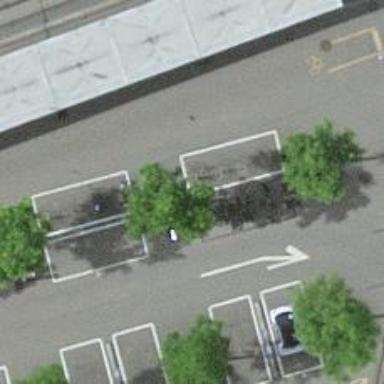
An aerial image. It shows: Bicycle repair station is available.